Interaction volume radius: 10 \u00c5
Interaction volume height: 25 \u00c5
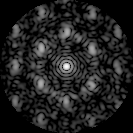
Disorder parameter: 0.5686